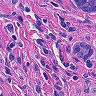
Metastatic tissue present: yes